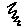
Label: zigzag